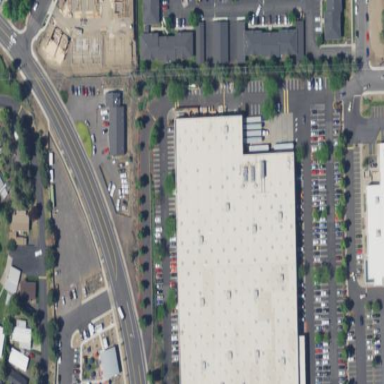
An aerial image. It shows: Retail building that operates as wholesale shop.